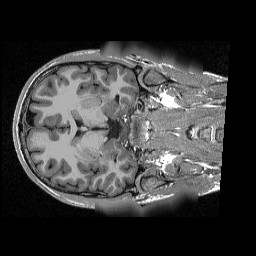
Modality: T1w
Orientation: axial